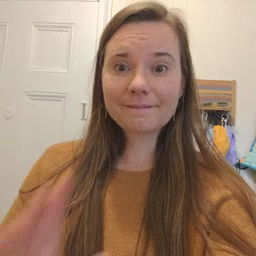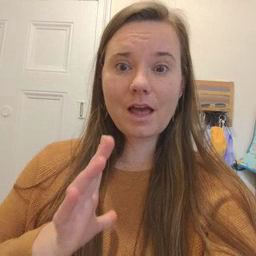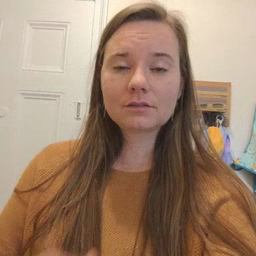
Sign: fine